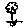
Label: flower